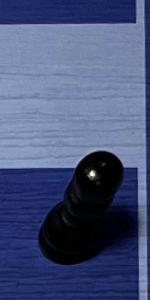
Label: Pawn_Black